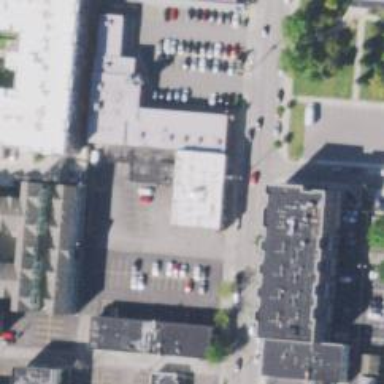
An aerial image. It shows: Post office.